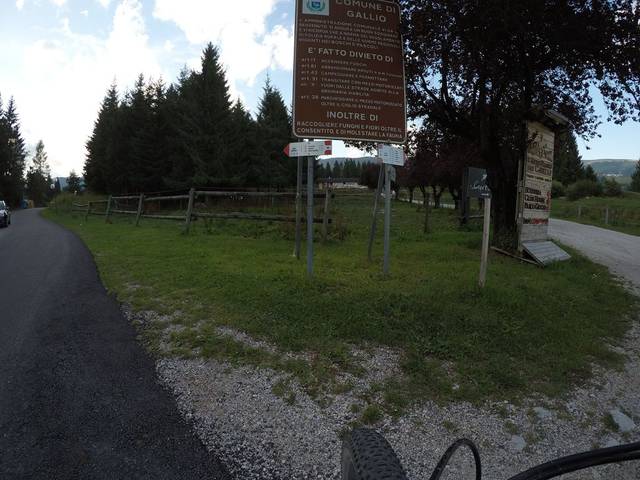
Region: Italy
Coordinates: 45.891, 11.538